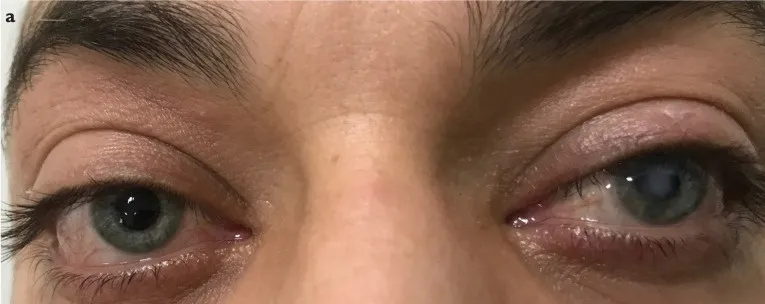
(a) Optical coherence tomography image of Case 1 demonstrative corneal edema.
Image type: medical_photograph (other_medical_photograph)